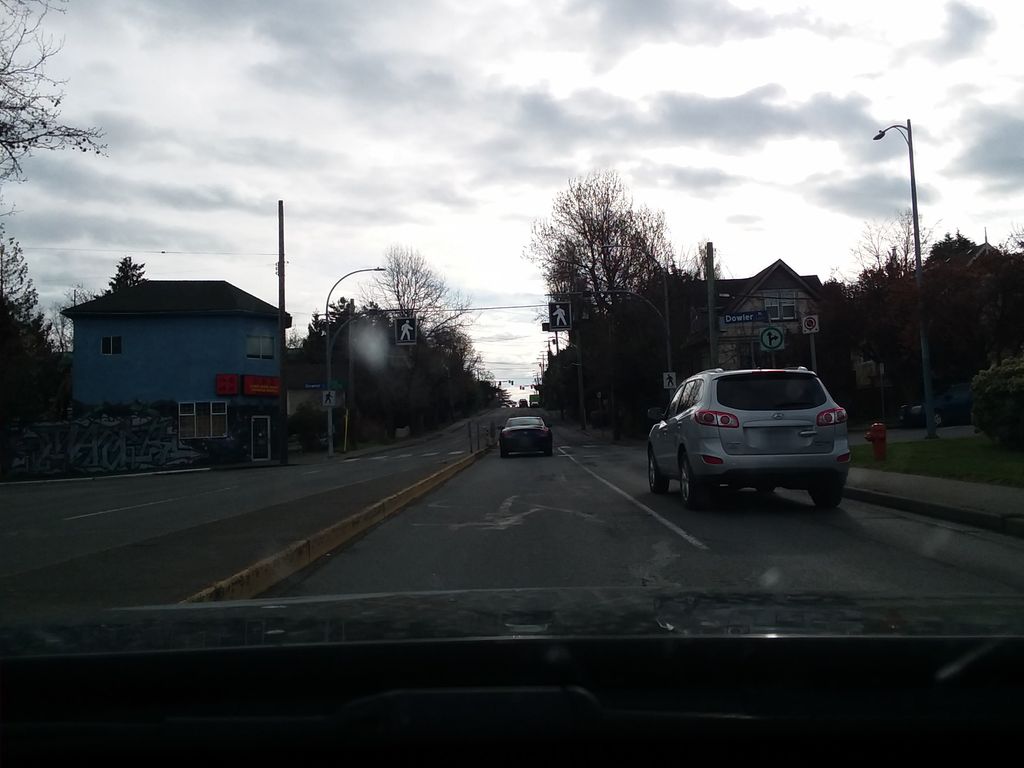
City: victoria